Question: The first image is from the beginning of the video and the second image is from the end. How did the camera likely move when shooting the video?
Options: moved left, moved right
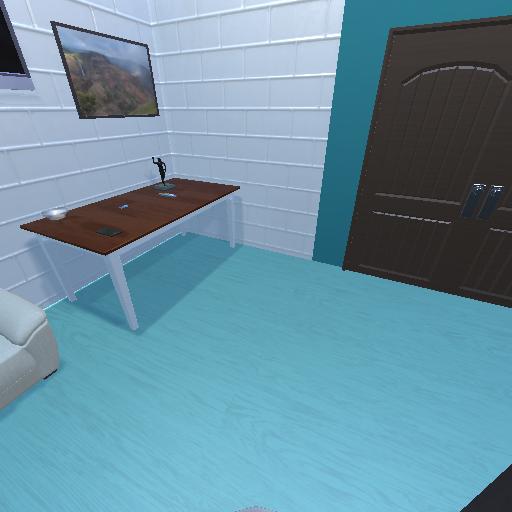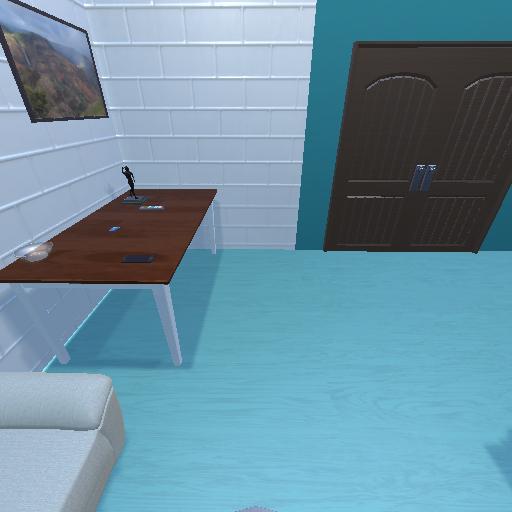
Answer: moved left